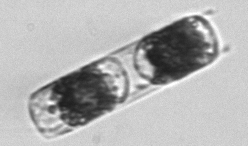
Label: Hemiaulus